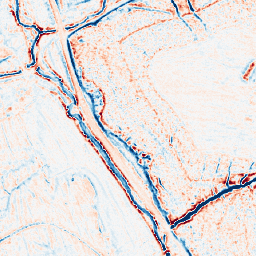
Category: edge_preserving
Decomposition family: bilateral
Decomposition parameters: d: 9
sigma_color: 100
sigma_space: 150
Upsampling method: area
Upsampling parameters: scale: 2
Upsampling scale: 2